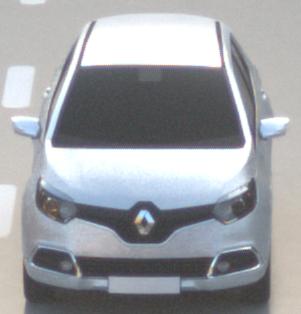
Make: Renault
Model: Captur ENERGY TCe 90
Detailed model: Captur (I)
Model produced from: 2013/06
Model produced until: 2015/05
Doors: 5
Color: white
Road condition: wet road
Daytime: sunrise or sunset
Contrast: low contrast